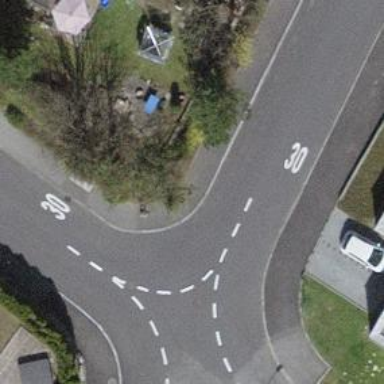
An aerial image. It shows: Kerb barrier.